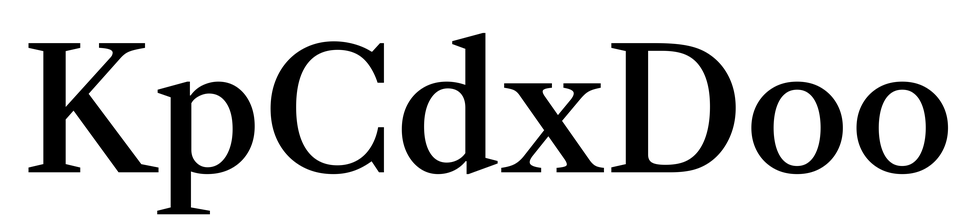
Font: LibreCaslonText_Medium